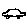
Label: car